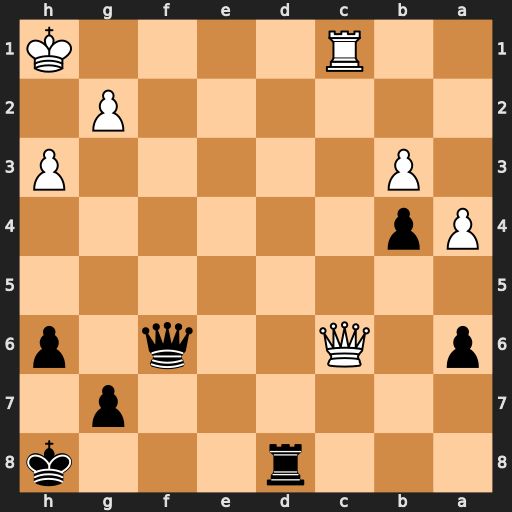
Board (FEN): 3r3k/6p1/p1Q2q1p/8/Pp6/1P5P/6P1/2R4K
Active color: b
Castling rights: -
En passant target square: -
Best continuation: Rd1+ Rxd1 Qxc6